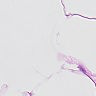
Metastatic tissue present: no